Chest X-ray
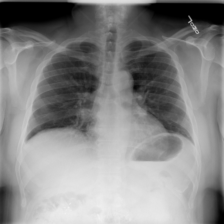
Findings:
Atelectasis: negative
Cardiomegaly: negative
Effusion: negative
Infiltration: negative
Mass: negative
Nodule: negative
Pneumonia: negative
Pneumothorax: negative
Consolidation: negative
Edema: negative
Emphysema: negative
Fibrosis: negative
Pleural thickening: negative
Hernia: negative